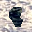
Label: 8